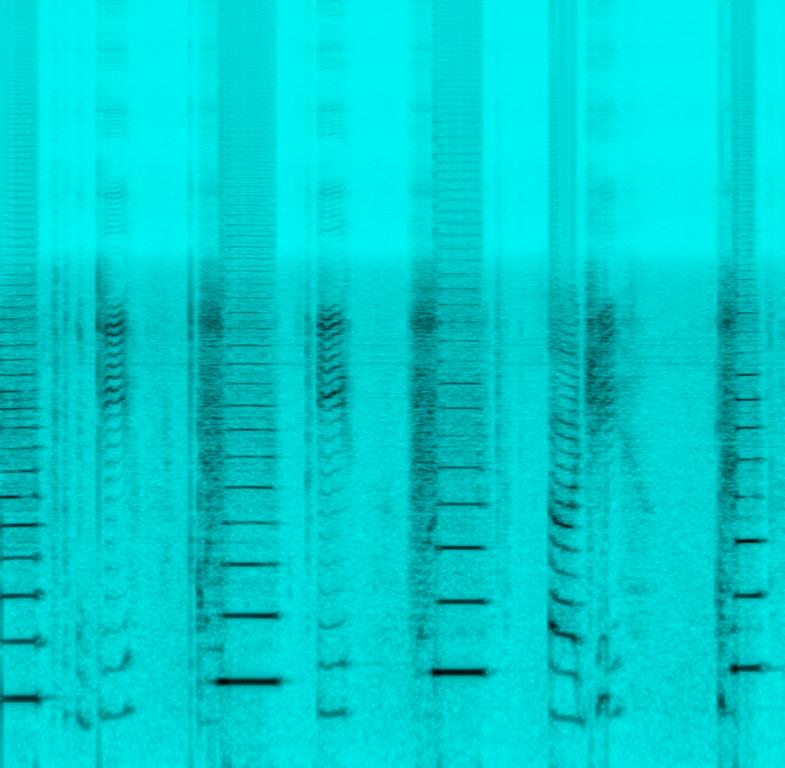
The low quality recording features a tutorial where a flat male vocal is talking in-between notes of alto saxophone. The recording is noisy and in mono.